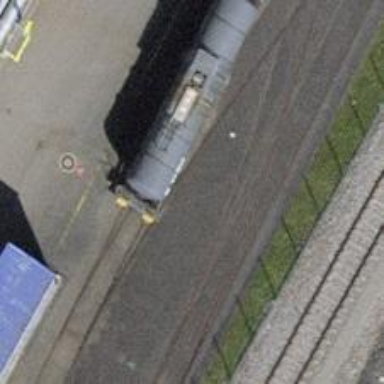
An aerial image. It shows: Single track railway in yard.